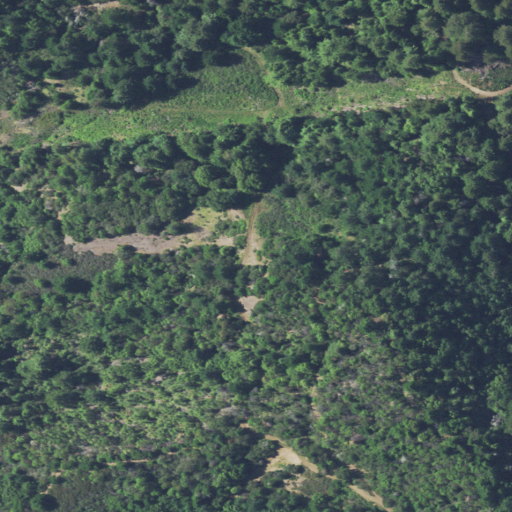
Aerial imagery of gap in California named Austin Gap containing evergreen forest, shrub, and mixed forest